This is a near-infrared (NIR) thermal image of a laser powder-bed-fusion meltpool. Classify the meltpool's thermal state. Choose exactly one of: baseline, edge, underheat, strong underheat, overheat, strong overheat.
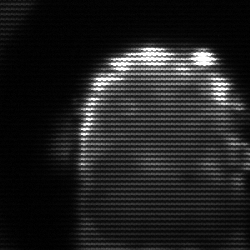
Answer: baseline